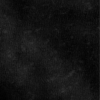
Label: dusty